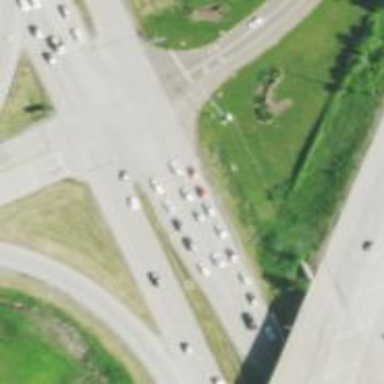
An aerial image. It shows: Trunk link highway.